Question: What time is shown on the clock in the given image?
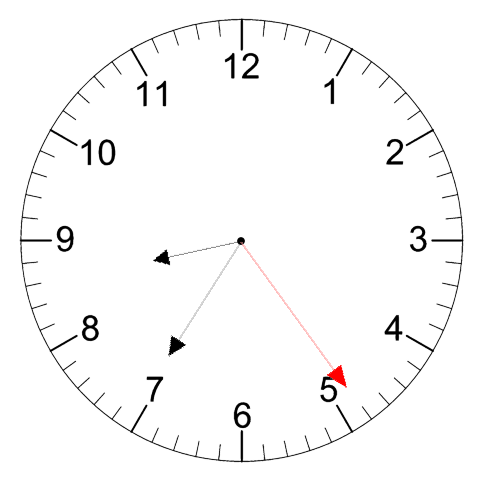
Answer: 08:35:24